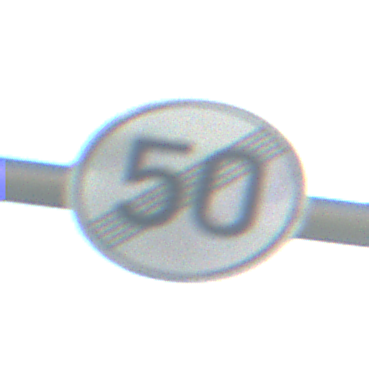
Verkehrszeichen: EndeGeschwindigkeit50
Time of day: MorningAfternoon
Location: Outdoor (Suburban)
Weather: Clear
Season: NotSpecified
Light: Natural